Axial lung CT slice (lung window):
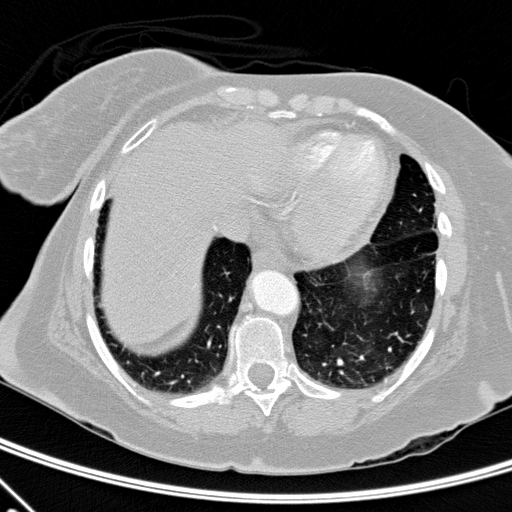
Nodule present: no